Question: How to hide this < Back to Safari from status bar programmatically?

I'm getting it in my app - as I'm going out from my app if a user wants to login with their Facebook account.
Here's the scenario for which I don't like (want) "Back to Safari" in my app.
1. At first launch of the app (and user not logged in).
2. User choose Login with Facebook option.
3. Facebook iOS SDK comes into the picture, it takes me to the Safari.
4. I logged in and back to the app
5. But, there's "Back to Safari"... It shouldn't be here anymore.
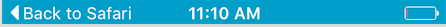
Answer: No, there is no API that lets you do this.